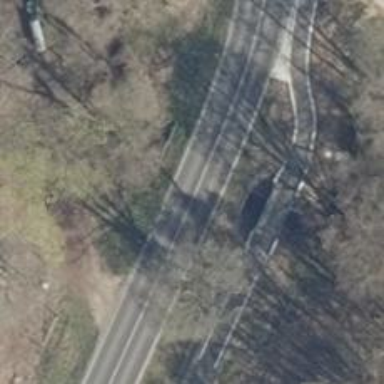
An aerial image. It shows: Asphalt road on secondary bridge.